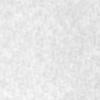
Label: no_change